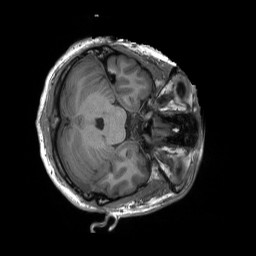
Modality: T1w
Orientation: axial
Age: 35
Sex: male
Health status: healthy
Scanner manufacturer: siemens
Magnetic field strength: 3 T
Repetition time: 2.3 s
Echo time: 0.00229 s